This plot shows a bearing's acceleration signal over time (raw waveform). Based on the visible evidence, which condition applies: normal, inner_race, outer_race, ball?
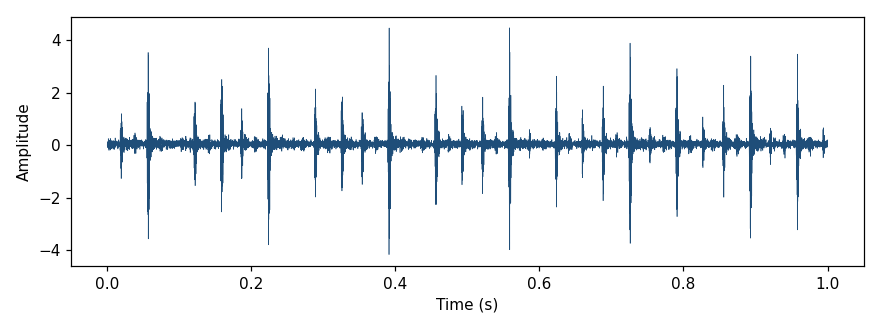
Answer: outer_race